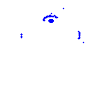
Particle: kaon